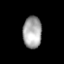
Tissue: lung
Cell type: Endothelial cells
Senescence score: 0.6252
Nuclear area (px): 589
Mean DAPI intensity: 165.976